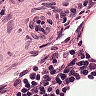
Metastatic tissue present: no